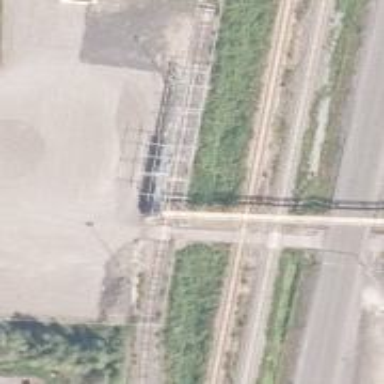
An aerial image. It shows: Level crossing with saltire marking.